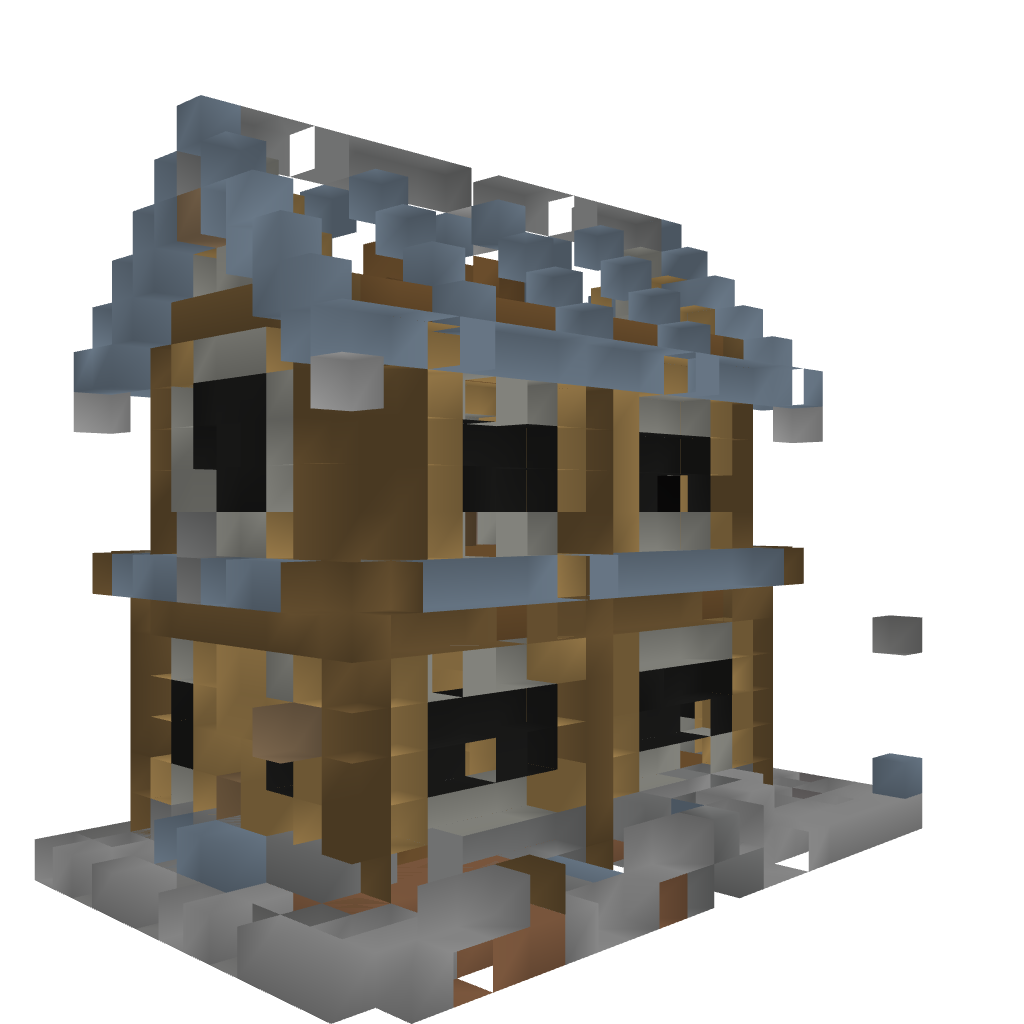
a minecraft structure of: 2 story rustic house